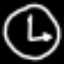
Label: clock